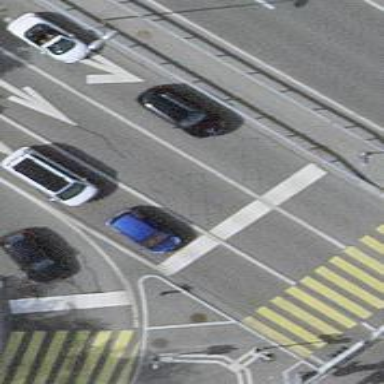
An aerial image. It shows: Road with traffic signals.